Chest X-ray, PA view. Patient: 44 years old, sex M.
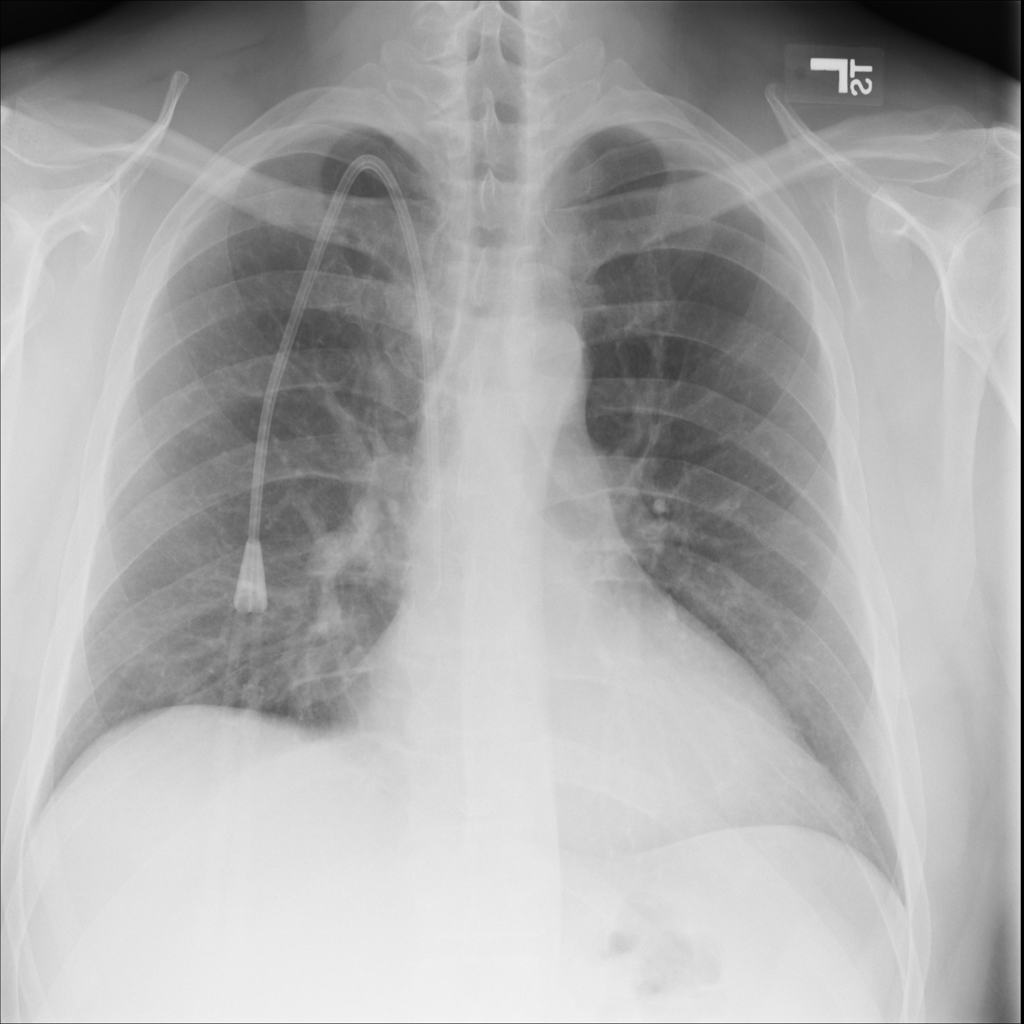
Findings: No Finding